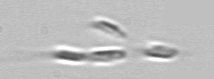
Label: Dinobryon